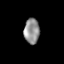
Tissue: skin
Cell type: Epithelial cells
Senescence score: 0.2023
Nuclear area (px): 386
Mean DAPI intensity: 144.039